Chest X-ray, AP view. Patient: 63 years old, sex M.
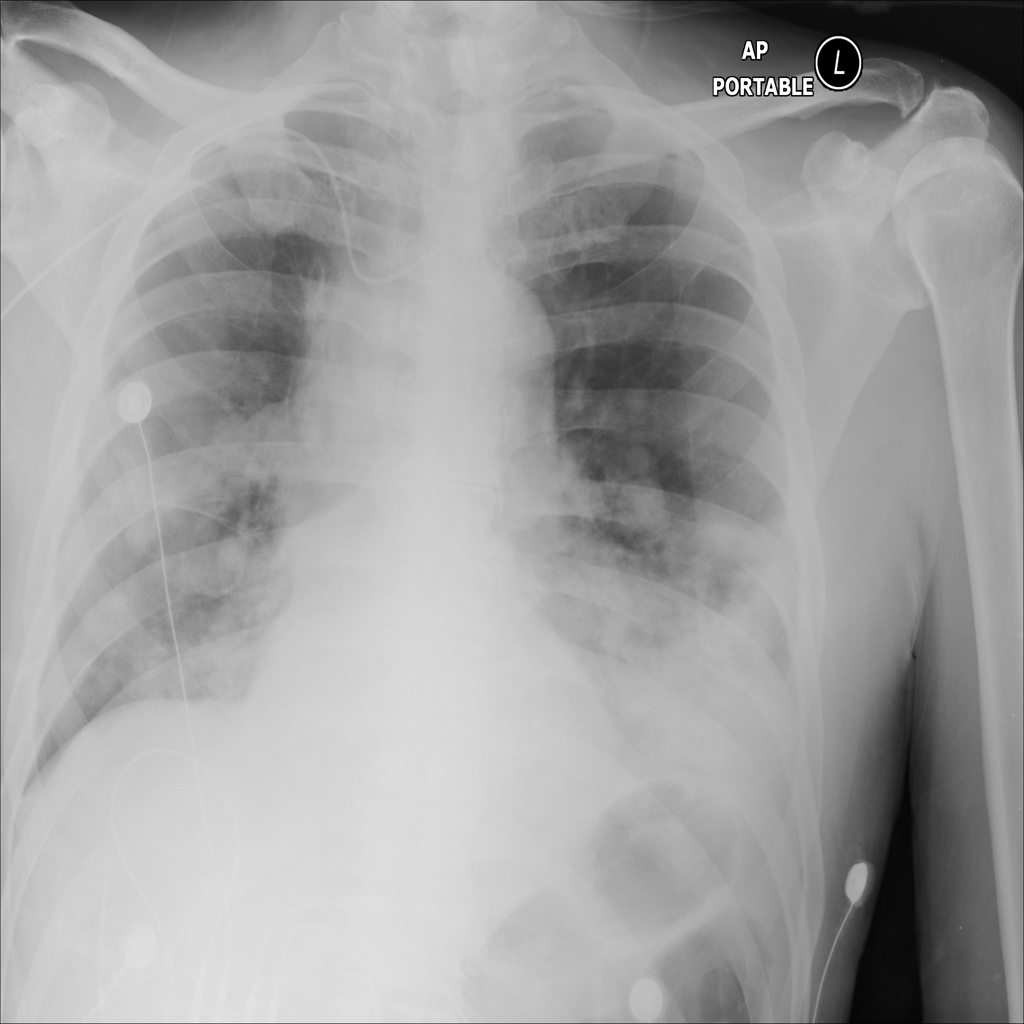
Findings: Atelectasis, Nodule